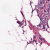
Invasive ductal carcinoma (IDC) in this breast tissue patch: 0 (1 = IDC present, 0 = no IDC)